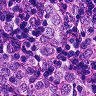
Metastatic tissue present: yes